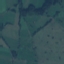
Land use / land cover class: Pasture